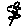
Label: flower